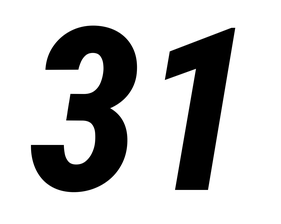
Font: Roboto-Italic_Condensed_ExtraBold_Italic